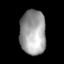
Tissue: lung
Cell type: Others
Senescence score: 0.195
Nuclear area (px): 1141
Mean DAPI intensity: 157.395